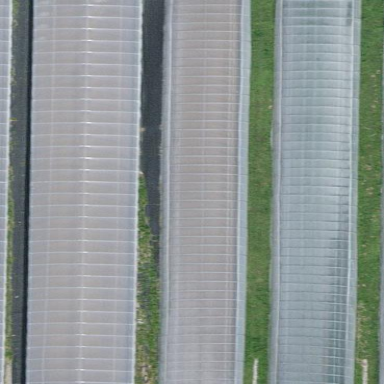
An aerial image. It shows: Greenhouse.